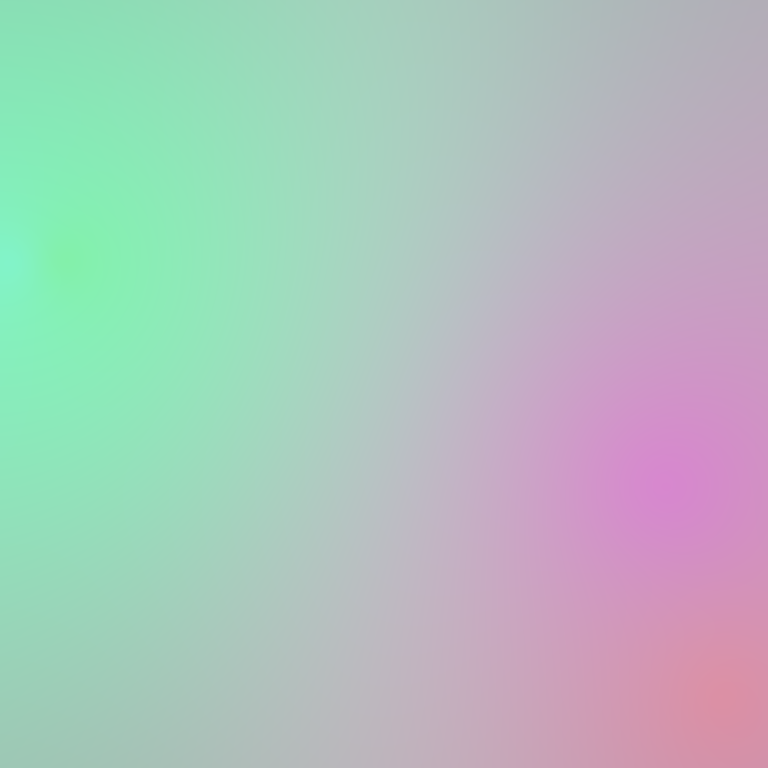
Abstract light effect, smooth gradient from soft green to gentle pink, calm atmosphere, diffuse glow, no room, no furniture, no objects.